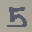
Label: 5